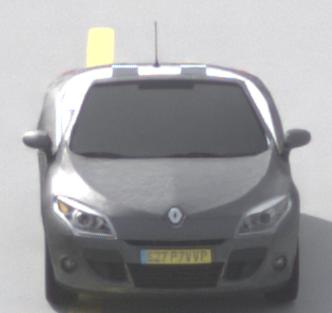
Make: Renault
Model: Mégane Coupé-Cabriolet 1.6 16V 110
Detailed model: Mégane (III) Coupé-Cabriolet
Model produced from: 2010/06
Model produced until: 2013/03
Doors: 2
Color: gray
Road condition: dry road
Daytime: morning or afternoon
Contrast: low contrast